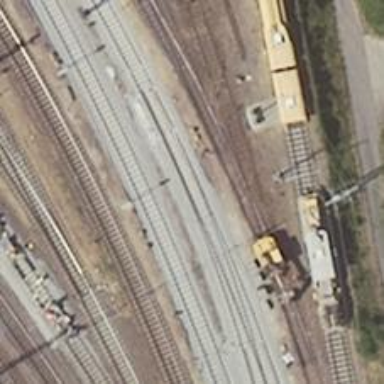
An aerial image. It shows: Railway switch.